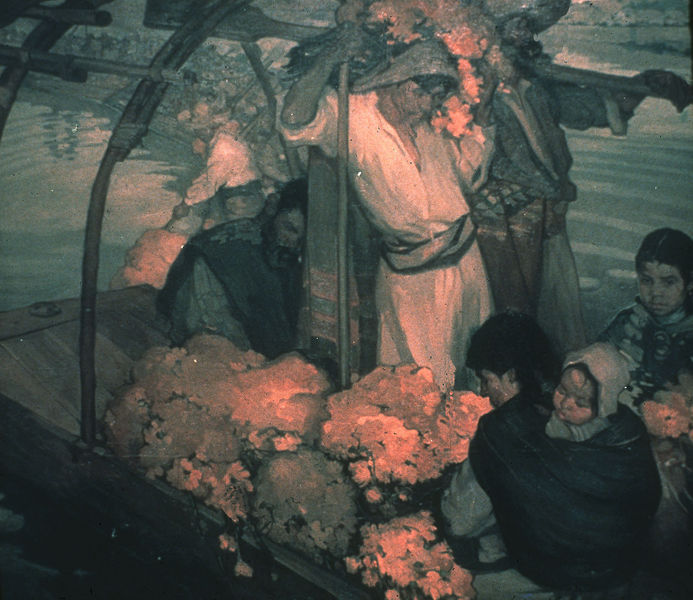
Titel: Die Opfergabe
Künstler: Saturnino Herrán
Schlagwörter: dunkel, gemälde, mann, schlaf, wasser, fluss, frauen, menschen, mädchen, see, blumen, frau, grau, holz, kleid, licht, männer, nacht, rücken, weiss, blüten, dach, gürtel, rosen, rot, tuch, leute, malerei, kanal, familie, händler, kind, rosa, boot, handel, kahn, kinder, ruder, schiff, wellen, bogen, fischer, baby, strom, bauer, foto, fotografie, vier, fracht, tasche, fahren, fähre, nelken, sammler, baumwolle, manschen, anlegestelle, tragetuch, nachen, überfahrt, gondel, schlaffen, wsser, dschunke, muschelfischer, baaby